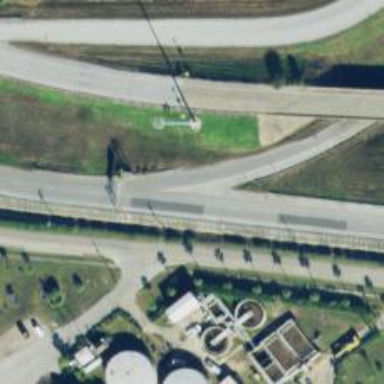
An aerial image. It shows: Trunk link highway.